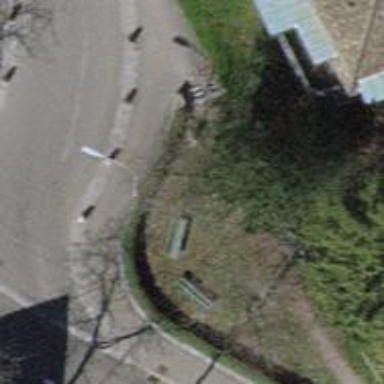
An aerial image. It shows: Bench for seating.